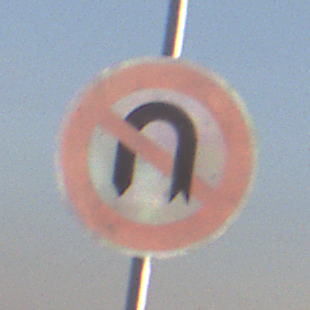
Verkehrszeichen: VerbotWenden
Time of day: SunriseSunset
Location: Outdoor (Nature)
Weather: PartlyCloudy
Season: NotSpecified
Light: Natural